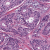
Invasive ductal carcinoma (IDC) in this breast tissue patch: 1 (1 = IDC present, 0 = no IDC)